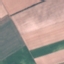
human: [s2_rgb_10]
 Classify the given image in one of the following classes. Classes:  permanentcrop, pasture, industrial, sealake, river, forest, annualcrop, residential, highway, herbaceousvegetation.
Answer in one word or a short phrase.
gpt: AnnualCrop